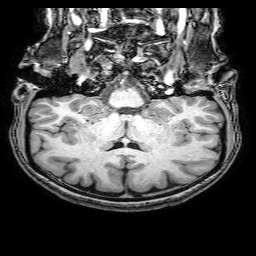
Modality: T1w
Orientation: sagittal
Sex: female
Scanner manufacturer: philips
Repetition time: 0.008195 s
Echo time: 0.00375 s